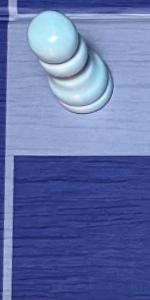
Label: Empty